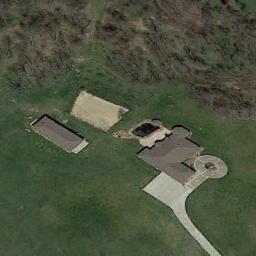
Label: sparse_residential